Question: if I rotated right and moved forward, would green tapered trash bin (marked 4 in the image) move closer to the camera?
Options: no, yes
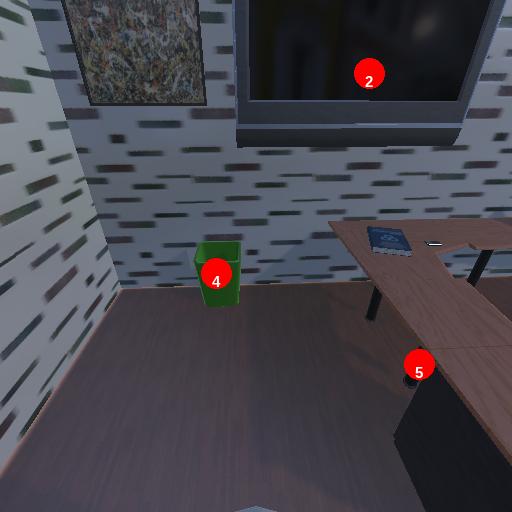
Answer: no